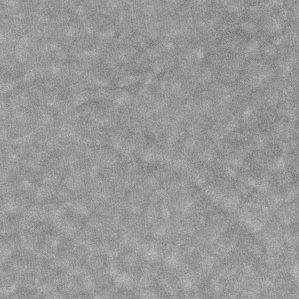
Label: frost